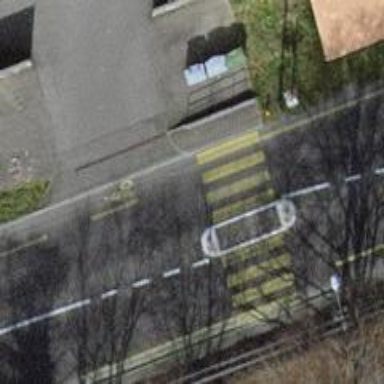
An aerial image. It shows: Marked crossing with pedestrian island.